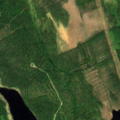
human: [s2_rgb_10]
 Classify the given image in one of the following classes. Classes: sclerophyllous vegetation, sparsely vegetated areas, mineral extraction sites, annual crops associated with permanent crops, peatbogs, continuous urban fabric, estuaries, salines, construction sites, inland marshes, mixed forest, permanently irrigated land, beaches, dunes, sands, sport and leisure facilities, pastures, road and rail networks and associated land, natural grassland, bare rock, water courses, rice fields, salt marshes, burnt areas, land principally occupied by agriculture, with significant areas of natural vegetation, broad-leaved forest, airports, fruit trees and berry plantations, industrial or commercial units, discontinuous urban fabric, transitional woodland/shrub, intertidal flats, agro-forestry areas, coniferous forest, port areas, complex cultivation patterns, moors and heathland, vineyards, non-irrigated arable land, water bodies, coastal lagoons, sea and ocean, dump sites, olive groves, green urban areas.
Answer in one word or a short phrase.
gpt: coniferous forest, mixed forest, transitional woodland/shrub